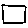
Label: square